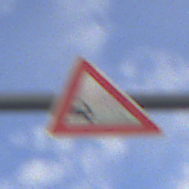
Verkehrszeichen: SplittSchotter
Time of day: MorningAfternoon
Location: Outdoor (Suburban)
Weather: PartlyCloudy
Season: NotSpecified
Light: Natural